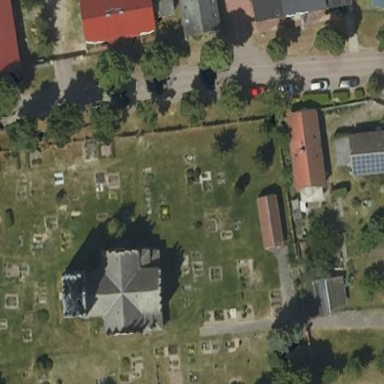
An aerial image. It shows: Cemetery.